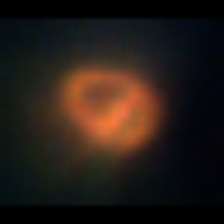
Taxon: NanoPlankton
Group: Other